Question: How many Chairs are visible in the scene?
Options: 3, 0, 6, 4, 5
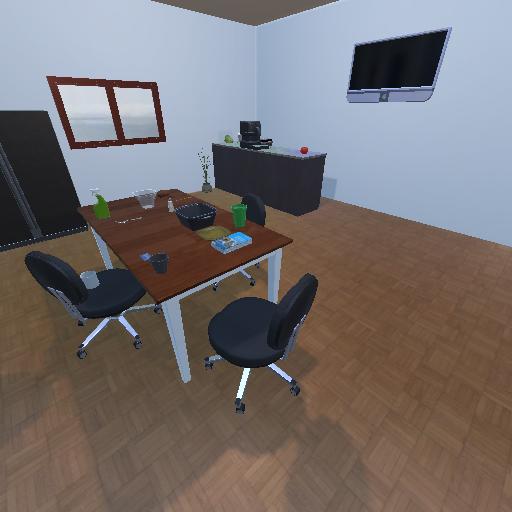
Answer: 3